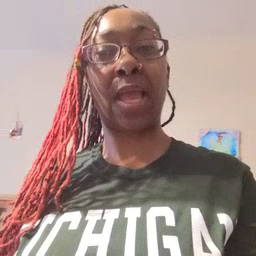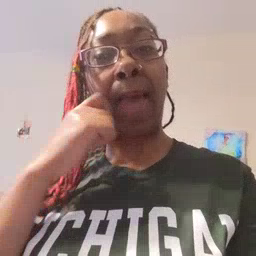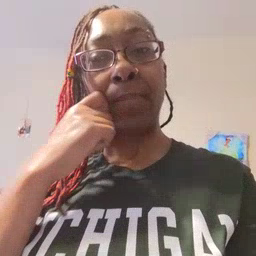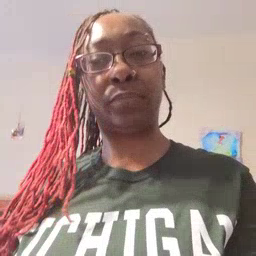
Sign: apple